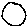
Label: circle